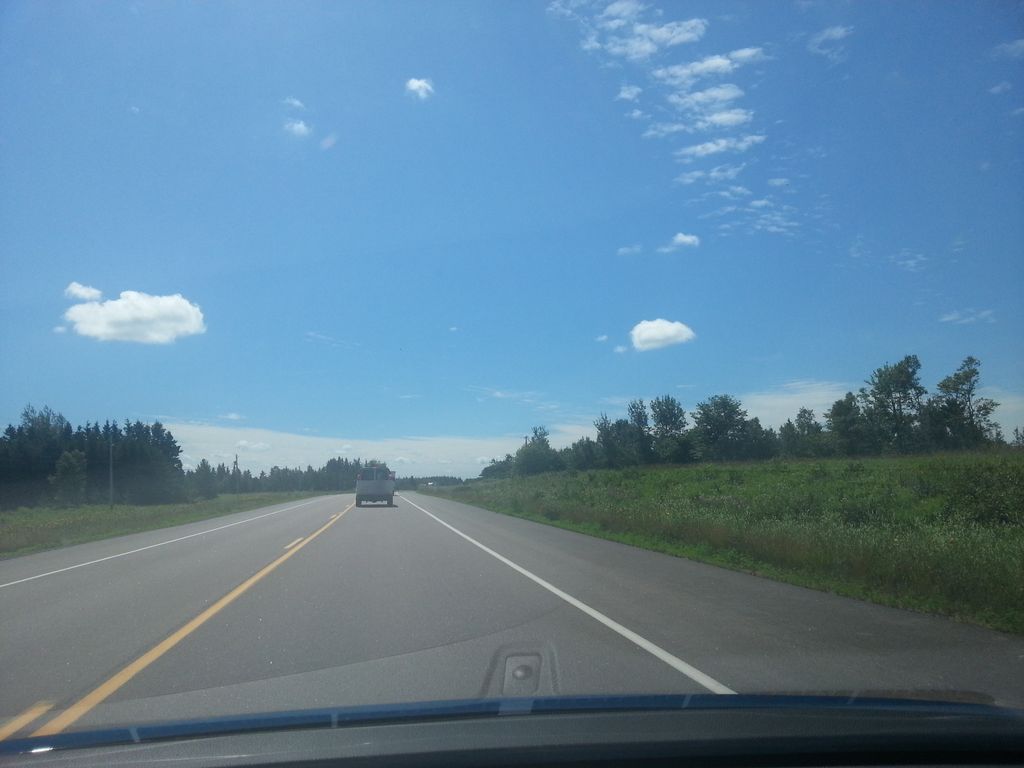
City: charlottetown